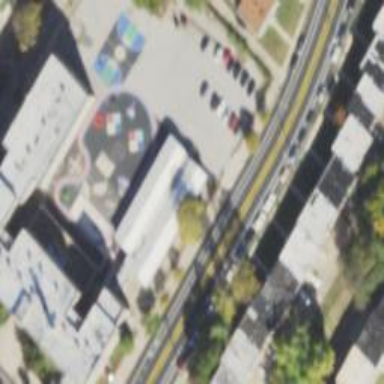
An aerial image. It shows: Elementary school.